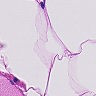
Metastatic tissue present: no